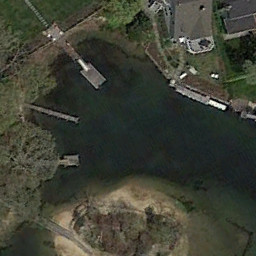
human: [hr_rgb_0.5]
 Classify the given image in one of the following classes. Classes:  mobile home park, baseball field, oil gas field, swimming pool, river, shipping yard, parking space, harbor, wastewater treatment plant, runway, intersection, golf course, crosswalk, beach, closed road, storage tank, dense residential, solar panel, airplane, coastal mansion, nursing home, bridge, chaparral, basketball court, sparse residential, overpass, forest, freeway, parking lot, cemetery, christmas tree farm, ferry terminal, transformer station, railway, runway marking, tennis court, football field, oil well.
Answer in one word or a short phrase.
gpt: ferry terminal